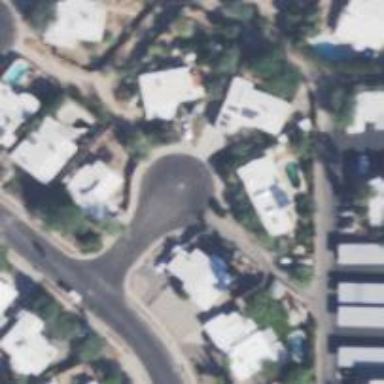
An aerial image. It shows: Alley classified as service road.